Question: ### Overview
This is a strange error which has not googled well.
I attempt to create and insert an AssetOwner record. But I receive the error "System.Data.SqlClient.SqlException" due to a foreign key relationship on two tables that (apparently) have nothing to do with the SQL statement I'm attempting:
> The INSERT statement conflicted with the FOREIGN KEY constraint
"FK_Adjustments_AdjustmentProcesses". The conflict occurred in
database "TPS_2", table "dbo.AdjustmentProcesses", column 'ID'. The
statement has been terminated.
### Details
Here is the code snippet where the error is thrown (indicated by the comment) ("da" is just like a repository):
'''
var add = new AssetOwner()
{
Client = da.Clients.Get(adjustment.ToClientID),
Asset = da.Assets.Get(adjustment.AssetID),
StartDate = adjustment.EffectiveDate
};
da.AssetOwners.Add(add);
var remove = da.AssetOwners.GetCurrentOwner(da.Assets.Get(adjustment.AssetID));
remove.EndDate = adjustment.EffectiveDate;
da.SaveChanges(); // Exception here (this is DataContext.SubmitChanges())
'''
A small picture of the tables and relationships relevant here:

The relationship throwing the error has been highlighted red, the table in question has been circled in red - as you can see, an insert of the AssetOwner doesn't appear to have much to do with the Adjustment-AdjustmentProcess relationship?
### Troubleshooting
I'm using Visual Studio generated LINQ-to-SQL classes, and at times I've noticed strange gremlins in refreshed versions of my DataContext. My first thought was therefore to delete the relationship in question, re-generate, re-create the relationship, re-generate. This has not been successful.
I've stepped through the code a few times - it is notable there are no other SQL statements in the controller action before this one - and I have been unable to see any possible reason for this exception. Nevertheless, I'll reproduce the entire controller action here (hoping the long code snippet won't discourage any potential readers):
'''
public ActionResult ManualEntry(int id, FormCollection collection)
{
// Grab the adjustment process
var process = da.AdjustmentProcesses.Get(id);
// Map a dto and set the details needed for the view
var dto = new AdjustmentProcessViewModel();
Adapter.MapDto(dto, process, da);
Adapter.SetDetails(dto, da);
// Generate the premium values for those policies we can
var pg = new PremiumGenerator(da);
foreach (var apd in dto.AdjustmentPolicyDetails)
{
if (apd.CanAutoGenerate == true)
pg.GeneratePremiumValues(dto.Policies[apd.Index]);
}
// Update the model from the form collection
TryUpdateModel(dto.Policies, "Policies");
// Run Validation
var invalids = 0;
foreach (var apd in dto.AdjustmentPolicyDetails)
{
var policy = dto.Policies[apd.Index];
var validator = new PolicyValidator(da);
validator.Validate(policy);
if (!validator.IsValid)
{
invalids++;
foreach (var ruleViolation in validator.RuleViolations)
apd.RuleViolations.Add(new RuleViolation(ruleViolation.ErrorMessage, "Policies[" + apd.Index.ToString() + "]." + ruleViolation.PropertyName));
this.MergeRuleViolations(apd.RuleViolations);
}
}
// If validation has failed, return the view
if (invalids > 0)
return View(dto);
else // Otherwise process the adjustments
{
foreach (var adjustment in da.Adjustments.GetAdjustmentsForProcess(process.ID))
{
if (adjustment.ActionID == (int)AdjustmentAction.Add)
{
var add = new AssetOwner()
{
Client = da.Clients.Get(adjustment.ClientID),
Asset = da.Assets.Get(adjustment.AssetID),
StartDate = adjustment.EffectiveDate
};
da.AssetOwners.Add(add);
da.SaveChanges();
}
else if (adjustment.ActionID == (int)AdjustmentAction.Remove)
{
var remove = da.AssetOwners.GetCurrentOwner(da.Assets.Get(adjustment.AssetID));
remove.EndDate = adjustment.EffectiveDate;
da.SaveChanges();
}
else if (adjustment.ActionID == (int)AdjustmentAction.Transfer)
{
var add = new AssetOwner()
{
Client = da.Clients.Get(adjustment.ToClientID),
Asset = da.Assets.Get(adjustment.AssetID),
StartDate = adjustment.EffectiveDate
};
da.AssetOwners.Add(add);
var remove = da.AssetOwners.GetCurrentOwner(da.Assets.Get(adjustment.AssetID));
remove.EndDate = adjustment.EffectiveDate;
da.SaveChanges();
}
}
var policyAdapter = new PolicyAdapter();
foreach (var policy in dto.Policies)
{
var newPolicy = new Policy();
policyAdapter.MapObject(newPolicy, policy, da);
var validator = new PolicyValidator(da);
validator.Validate(newPolicy);
if (!validator.IsValid)
throw new Exception();
else
{
da.Policies.Add(newPolicy);
da.SaveChanges();
}
}
}
return RedirectToAction("Index");
}
'''
Perhaps a clue is the fact that the object I'm working on is a "Transfer" (going down that code path) which throws the error, whereas an "Add" or "Remove" both work fine without throwing the error. Still, the code is virtually the same, and all adjustment objects in the DB table satisfy the foreign key constraint.
To further aid troubleshooting, here is the stack trace:
> System.Data.SqlClient.SqlException (0x80131904): The INSERT statement
conflicted with the FOREIGN KEY constraint
"FK_Adjustments_AdjustmentProcesses". The conflict occurred in
database "TPS_2", table "dbo.AdjustmentProcesses", column 'ID'. The
statement has been terminated. at
System.Data.SqlClient.SqlConnection.OnError(SqlException exception,
Boolean breakConnection) at
System.Data.SqlClient.TdsParser.ThrowExceptionAndWarning() at
System.Data.SqlClient.TdsParser.Run(RunBehavior runBehavior,
SqlCommand cmdHandler, SqlDataReader dataStream,
BulkCopySimpleResultSet bulkCopyHandler, TdsParserStateObject
stateObj) at System.Data.SqlClient.SqlDataReader.ConsumeMetaData()
at System.Data.SqlClient.SqlDataReader.get_MetaData() at
System.Data.SqlClient.SqlCommand.FinishExecuteReader(SqlDataReader ds,
RunBehavior runBehavior, String resetOptionsString) at
System.Data.SqlClient.SqlCommand.RunExecuteReaderTds(CommandBehavior
cmdBehavior, RunBehavior runBehavior, Boolean returnStream, Boolean
async) at
System.Data.SqlClient.SqlCommand.RunExecuteReader(CommandBehavior
cmdBehavior, RunBehavior runBehavior, Boolean returnStream, String
method, DbAsyncResult result) at
System.Data.SqlClient.SqlCommand.RunExecuteReader(CommandBehavior
cmdBehavior, RunBehavior runBehavior, Boolean returnStream, String
method) at
System.Data.SqlClient.SqlCommand.ExecuteReader(CommandBehavior
behavior, String method) at
System.Data.SqlClient.SqlCommand.ExecuteDbDataReader(CommandBehavior
behavior) at
System.Data.Linq.SqlClient.SqlProvider.Execute(Expression query,
QueryInfo queryInfo, IObjectReaderFactory factory, Object[]
parentArgs, Object[] userArgs, ICompiledSubQuery[] subQueries, Object
lastResult) at
System.Data.Linq.SqlClient.SqlProvider.ExecuteAll(Expression query,
QueryInfo[] queryInfos, IObjectReaderFactory factory, Object[]
userArguments, ICompiledSubQuery[] subQueries) at
System.Data.Linq.SqlClient.SqlProvider.System.Data.Linq.Provider.IProvider.Execute(Expression
query) at
System.Data.Linq.ChangeDirector.StandardChangeDirector.DynamicInsert(TrackedObject
item) at
System.Data.Linq.ChangeDirector.StandardChangeDirector.Insert(TrackedObject
item) at
System.Data.Linq.ChangeProcessor.SubmitChanges(ConflictMode
failureMode) at
System.Data.Linq.DataContext.SubmitChanges(ConflictMode failureMode)
at TPS.Models.TPSDataAccess.SaveChanges() in
C:\Users\tim.niven.KJRG\Documents\Visual Studio
2010\Projects\TPS-trunk\TPS\TPS\Models\MainObjects\TPSDataAccess.cs:line
169 at
TPS.Areas.Clients.Controllers.AdjustmentProcessController.ManualEntry(Int32
id, FormCollection collection) in
C:\Users\tim.niven.KJRG\Documents\Visual Studio
2010\Projects\TPS-trunk\TPS\TPS\Areas\Clients\Controllers\AdjustmentProcessController.cs:line
257 at lambda_method(Closure , ControllerBase , Object[] ) at
System.Web.Mvc.ReflectedActionDescriptor.Execute(ControllerContext
controllerContext, IDictionary'2 parameters) at System.Web.Mvc.ControllerActionInvoker.InvokeActionMethod(ControllerContext controllerContext, ActionDescriptor actionDescriptor, IDictionary'2
parameters) at
System.Web.Mvc.ControllerActionInvoker.<>c__DisplayClass15.b__12()
at
System.Web.Mvc.ControllerActionInvoker.InvokeActionMethodFilter(IActionFilter
filter, ActionExecutingContext preContext, Func'1 continuation) at System.Web.Mvc.ControllerActionInvoker.InvokeActionMethodWithFilters(ControllerContext controllerContext, IList'1 filters, ActionDescriptor actionDescriptor,
IDictionary'2 parameters) at
System.Web.Mvc.ControllerActionInvoker.InvokeAction(ControllerContext
controllerContext, String actionName)
And so I've been banging my head on the table with this one all day - any help or guidance will be greatly appreciated.
Cheers,
Tim.
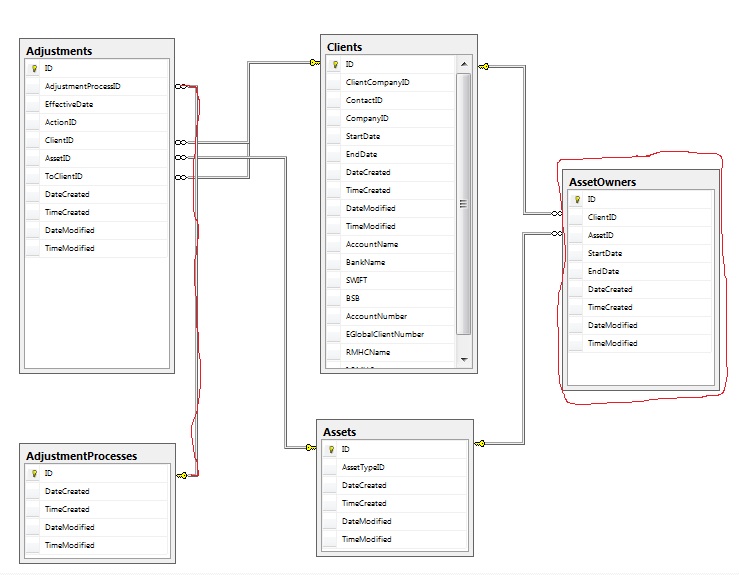
Answer: It was silly in the end (as it often is): it was of course some other bit of code further up in the action, one of the adapter methods was manipulating an object retrieved from the database it shouldn't have been.
Once I isolated the code that was throwing the exception, and it worked, I changed the order of things, and found the exception was thrown not on the insert of the AssetOwner. Therefore, I called DataContext.SubmitChanges() at numerous locations throughout the code to find out where it was causing the problem - found and fixed.